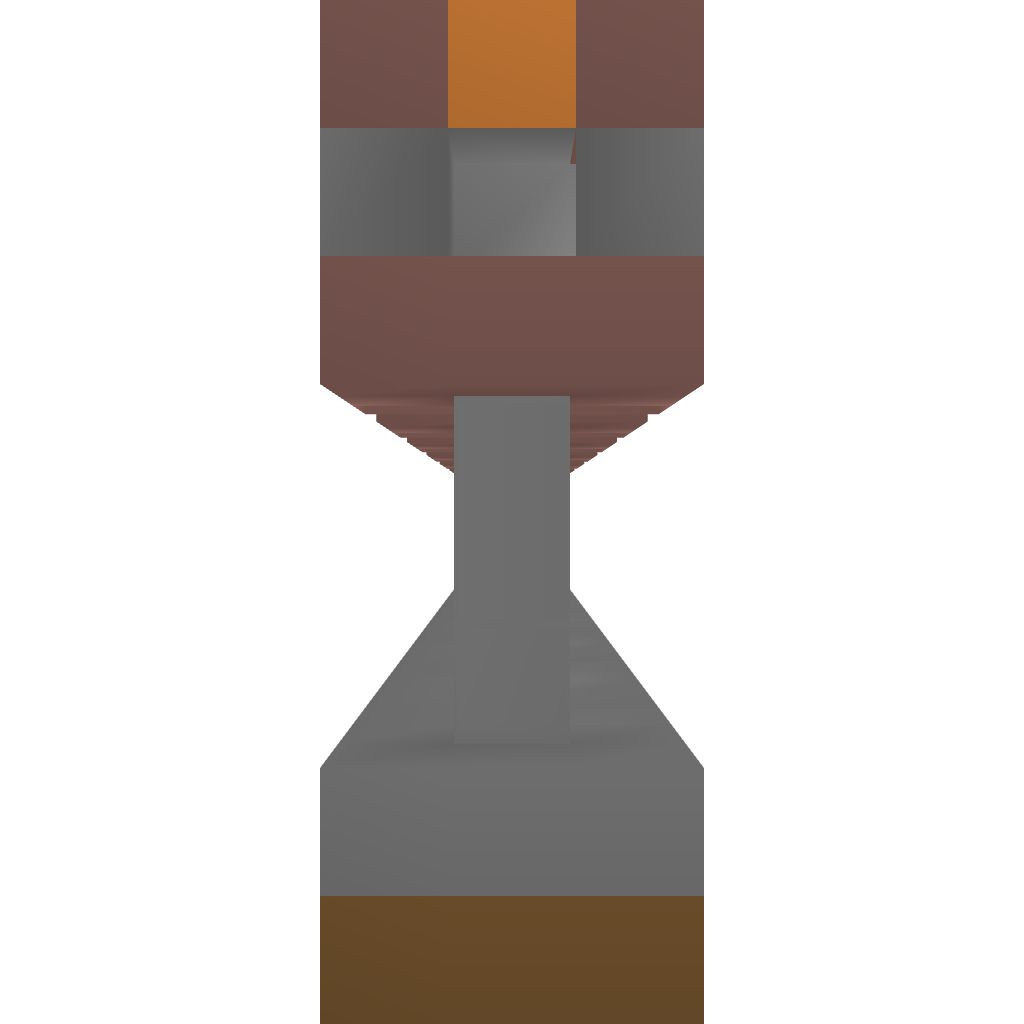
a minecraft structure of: Simple Minecart Bridge #1 Straight Rail bad low quality